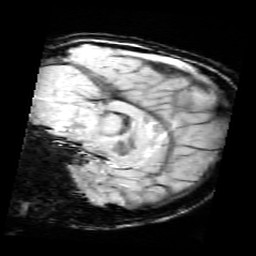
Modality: SWI
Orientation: sagittal
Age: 12
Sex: male
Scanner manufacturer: siemens
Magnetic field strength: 3 T
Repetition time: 0.027 s
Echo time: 0.02 s